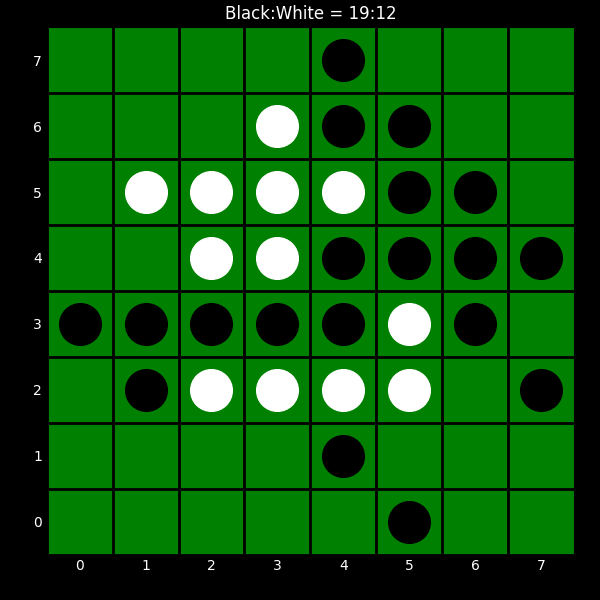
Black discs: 19
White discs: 12